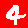
Digit: 4